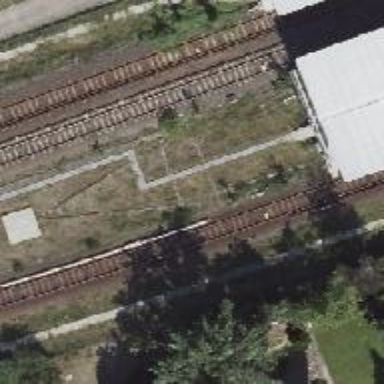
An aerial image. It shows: Rail line with bottom electrification.